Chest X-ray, AP view. Patient: 46 years old, sex M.
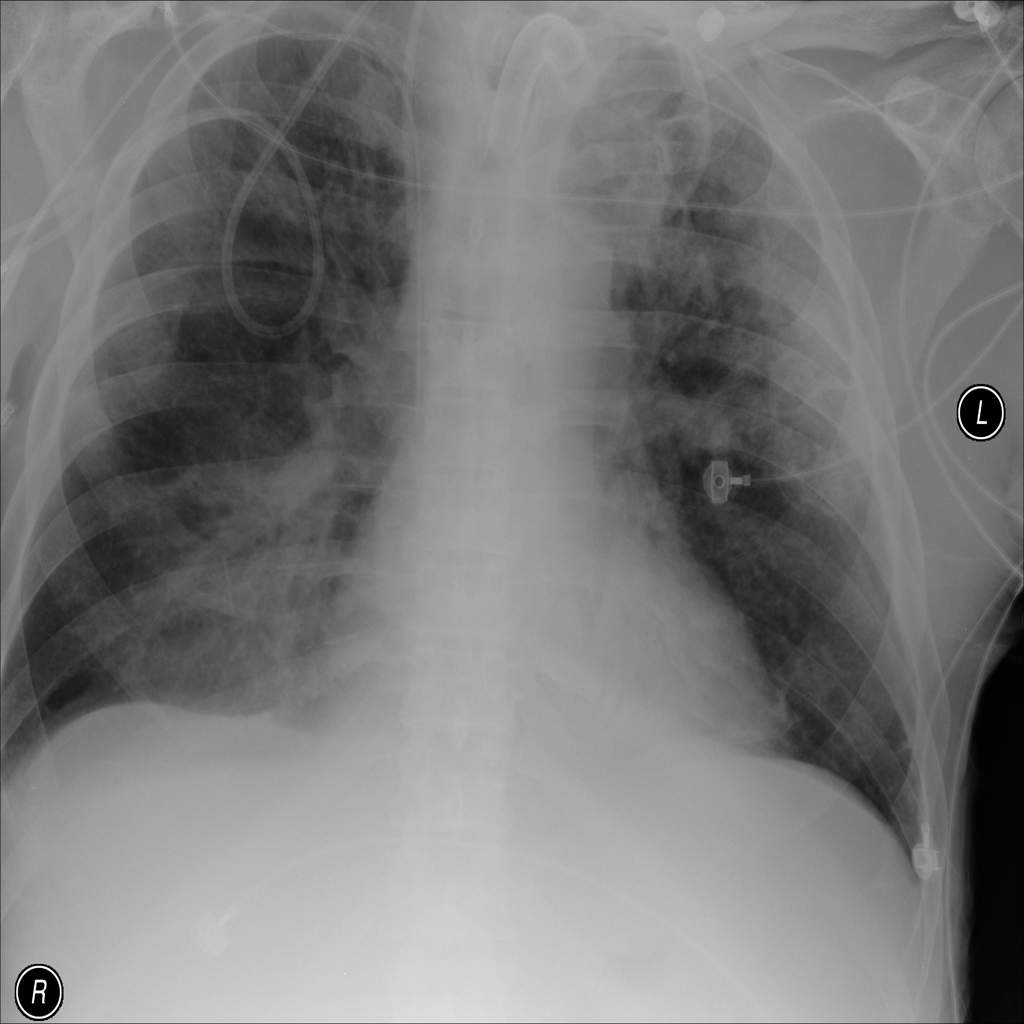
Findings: No Finding